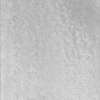
Label: not_dusty